The plot is a time-scale (wavelet) decomposition of a bearing vibration signal. Determine the bearing's health state. Answer with exactly one of: normal, inner_race, outer_race, ball.
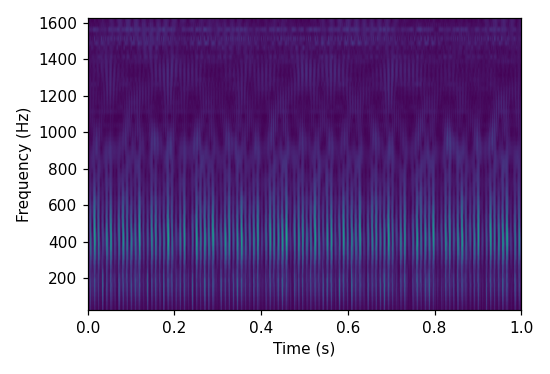
Answer: outer_race